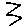
Label: zigzag